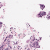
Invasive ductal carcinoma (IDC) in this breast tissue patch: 1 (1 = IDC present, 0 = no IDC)